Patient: sex F, age 59
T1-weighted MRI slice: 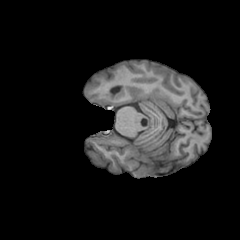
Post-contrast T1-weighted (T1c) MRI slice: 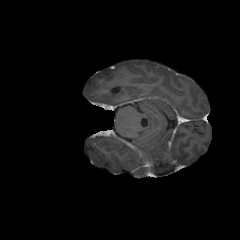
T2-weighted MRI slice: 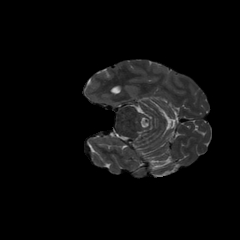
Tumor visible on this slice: no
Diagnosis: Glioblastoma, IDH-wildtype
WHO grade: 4